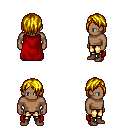
a pixel art fantasy rpg character, male body template, human, dark skin, red cape, gold greaves, blonde bangs hairstyle, brown shoes, four views (front, back, left, right), 2x2 character sprite sheet, small pixel art, hard edges, no anti-aliasing